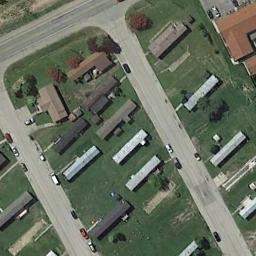
Label: residential